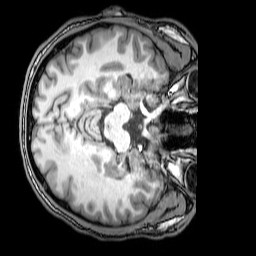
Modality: T1w
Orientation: axial
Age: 18
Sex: male